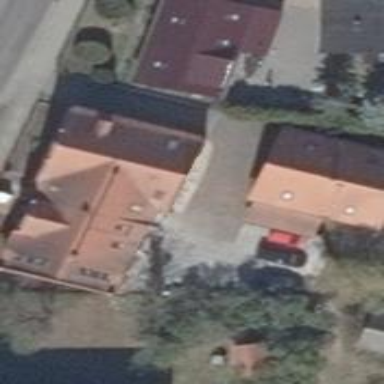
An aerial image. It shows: Detached building.